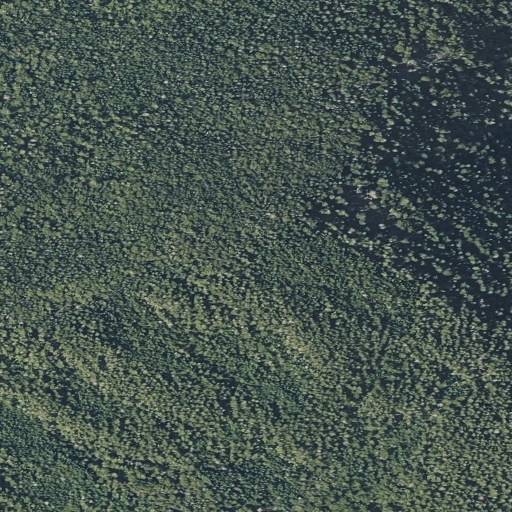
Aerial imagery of mountain in Maine named Smart Mountain containing evergreen forest and mixed forest